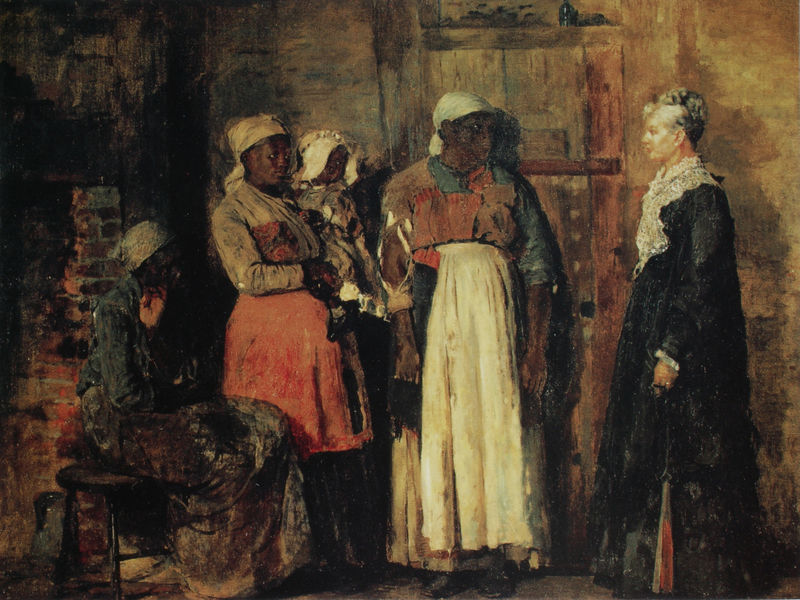
Titel: A Visit from the Old Mistress
Künstler: Winslow Homer
Standort: Washington, D.C.
Institution: Smithsonian American Art Museum
Schlagwörter: dunkel, feuer, gemälde, gruppe, hand, haut, weiß, frauen, menschen, sitzen, braun, bunt, frau, holz, kleid, ohr, raum, schwarz, stuhl, tür, zimmer, blick, dame, gebäude, haus, rot, tuch, haube, malerei, rock, flasche, mütze, arm, diener, dienerin, halten, kleidung, kragen, spitze, stehen, steine, tragen, bild, bildnis, hütte, reich, sessel, sitzend, tücher, familie, kind, mutter, arbeit, kamin, herrschaft, kopfbedeckung, schürze, magd, schuhe, lehm, afrika, mauer, ziegel, backstein, baby, amerika, hocker, weib, weiber, flicken, kopftuch, zopf, sitzt, bedienstete, kammer, besen, rüschen, warten, schwanger, tor, afrikanerin, dunkelhäutige, neger, schwarze, treffen, hauben, kinderfrau, kleinkind, flecken, ziegelwand, weiße, afrikaner, sklave, mauern, müde, kopftücher, warme farben, sklavin, alte frau, armut, dienerinnen, sklaven, kolonialismus, mägde, holztür, angestellte, sklavinnen, farm, slave, dunekl, befehl, ängstlich, herrin, afrikanerinnen, arbeitskleidung, sklaverei, mohre, negerinnen, erwarten anweisung, ba, weiße frau, devot, afrikannerinnen, skalven, hsube, svhwarze